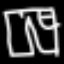
Label: pants